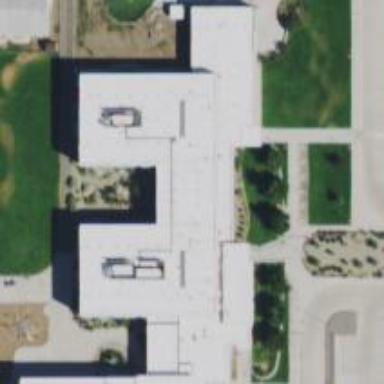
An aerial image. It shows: School.